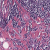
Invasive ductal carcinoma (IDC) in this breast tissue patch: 0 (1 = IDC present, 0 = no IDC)